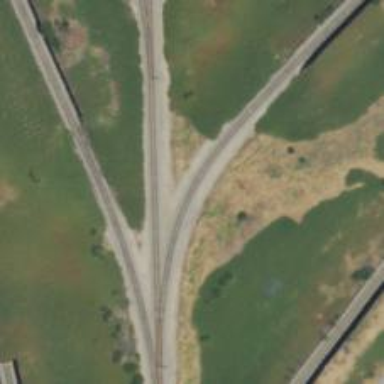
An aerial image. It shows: Railway spur service.